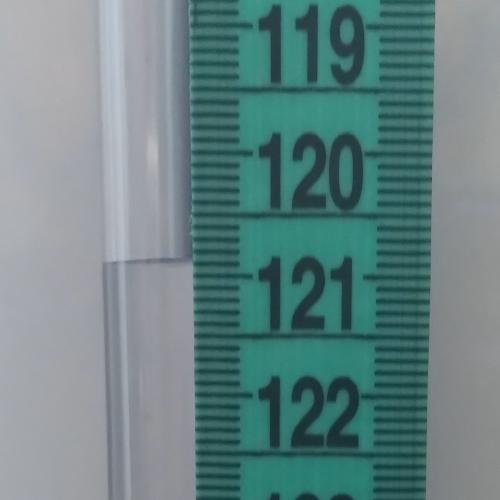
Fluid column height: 120.9 cm